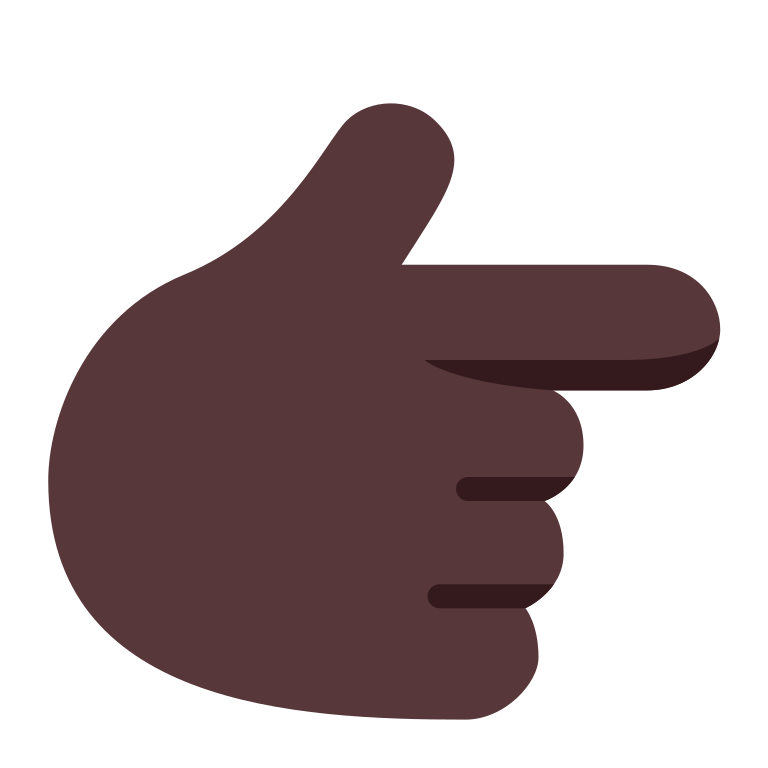
backhand index pointing right flat dark